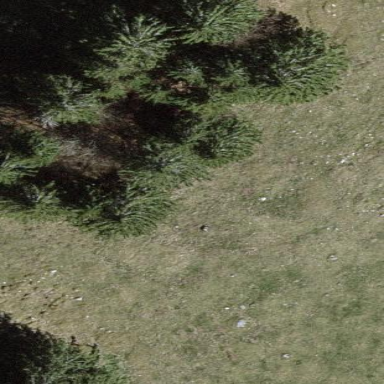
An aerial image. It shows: Forest area.